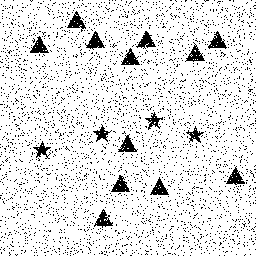
Squares: 0
Triangles: 12
Stars: 4
Total shapes: 16